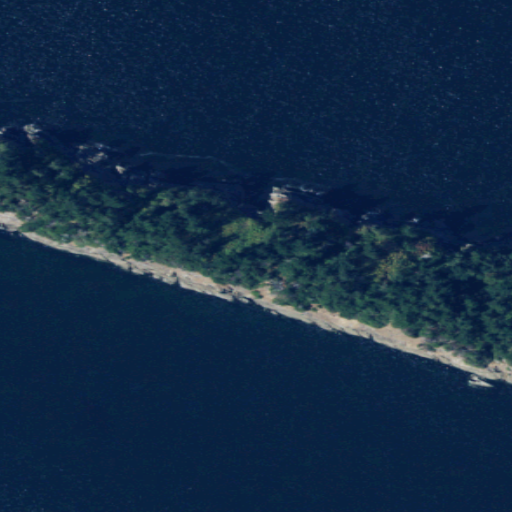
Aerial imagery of island in Washington named Ewing Island containing open water, evergreen forest, herbaceous wetlands, deciduous forest, and grassland